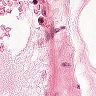
Metastatic tissue present: no